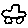
Label: car